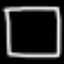
Label: square